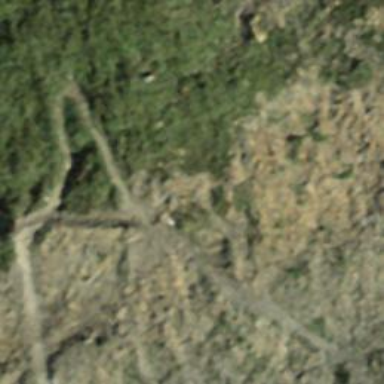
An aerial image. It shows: Path on the ground.